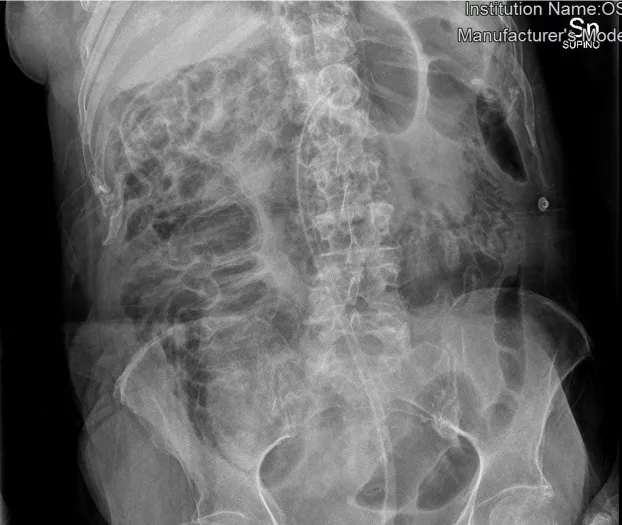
X-ray of abdomen shows important bowel distension.
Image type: radiology (x_ray)